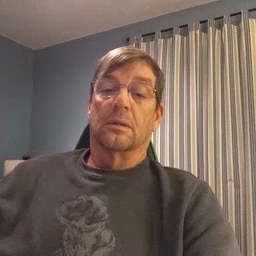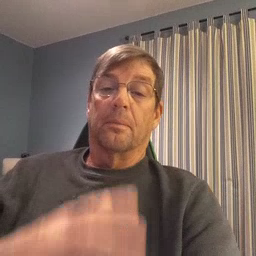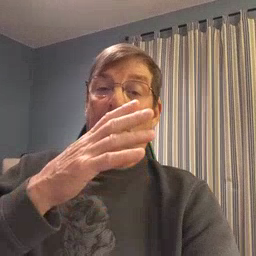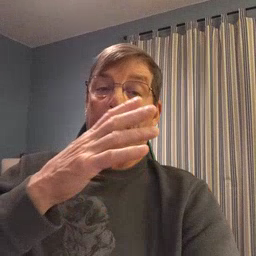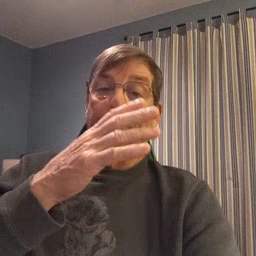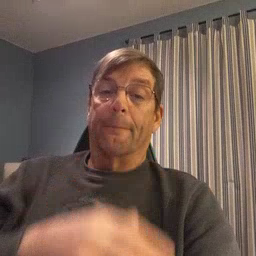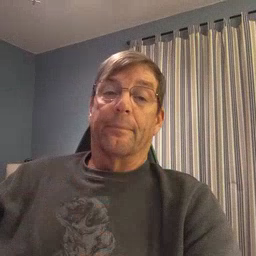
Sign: mom